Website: crate-barrel
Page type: payment
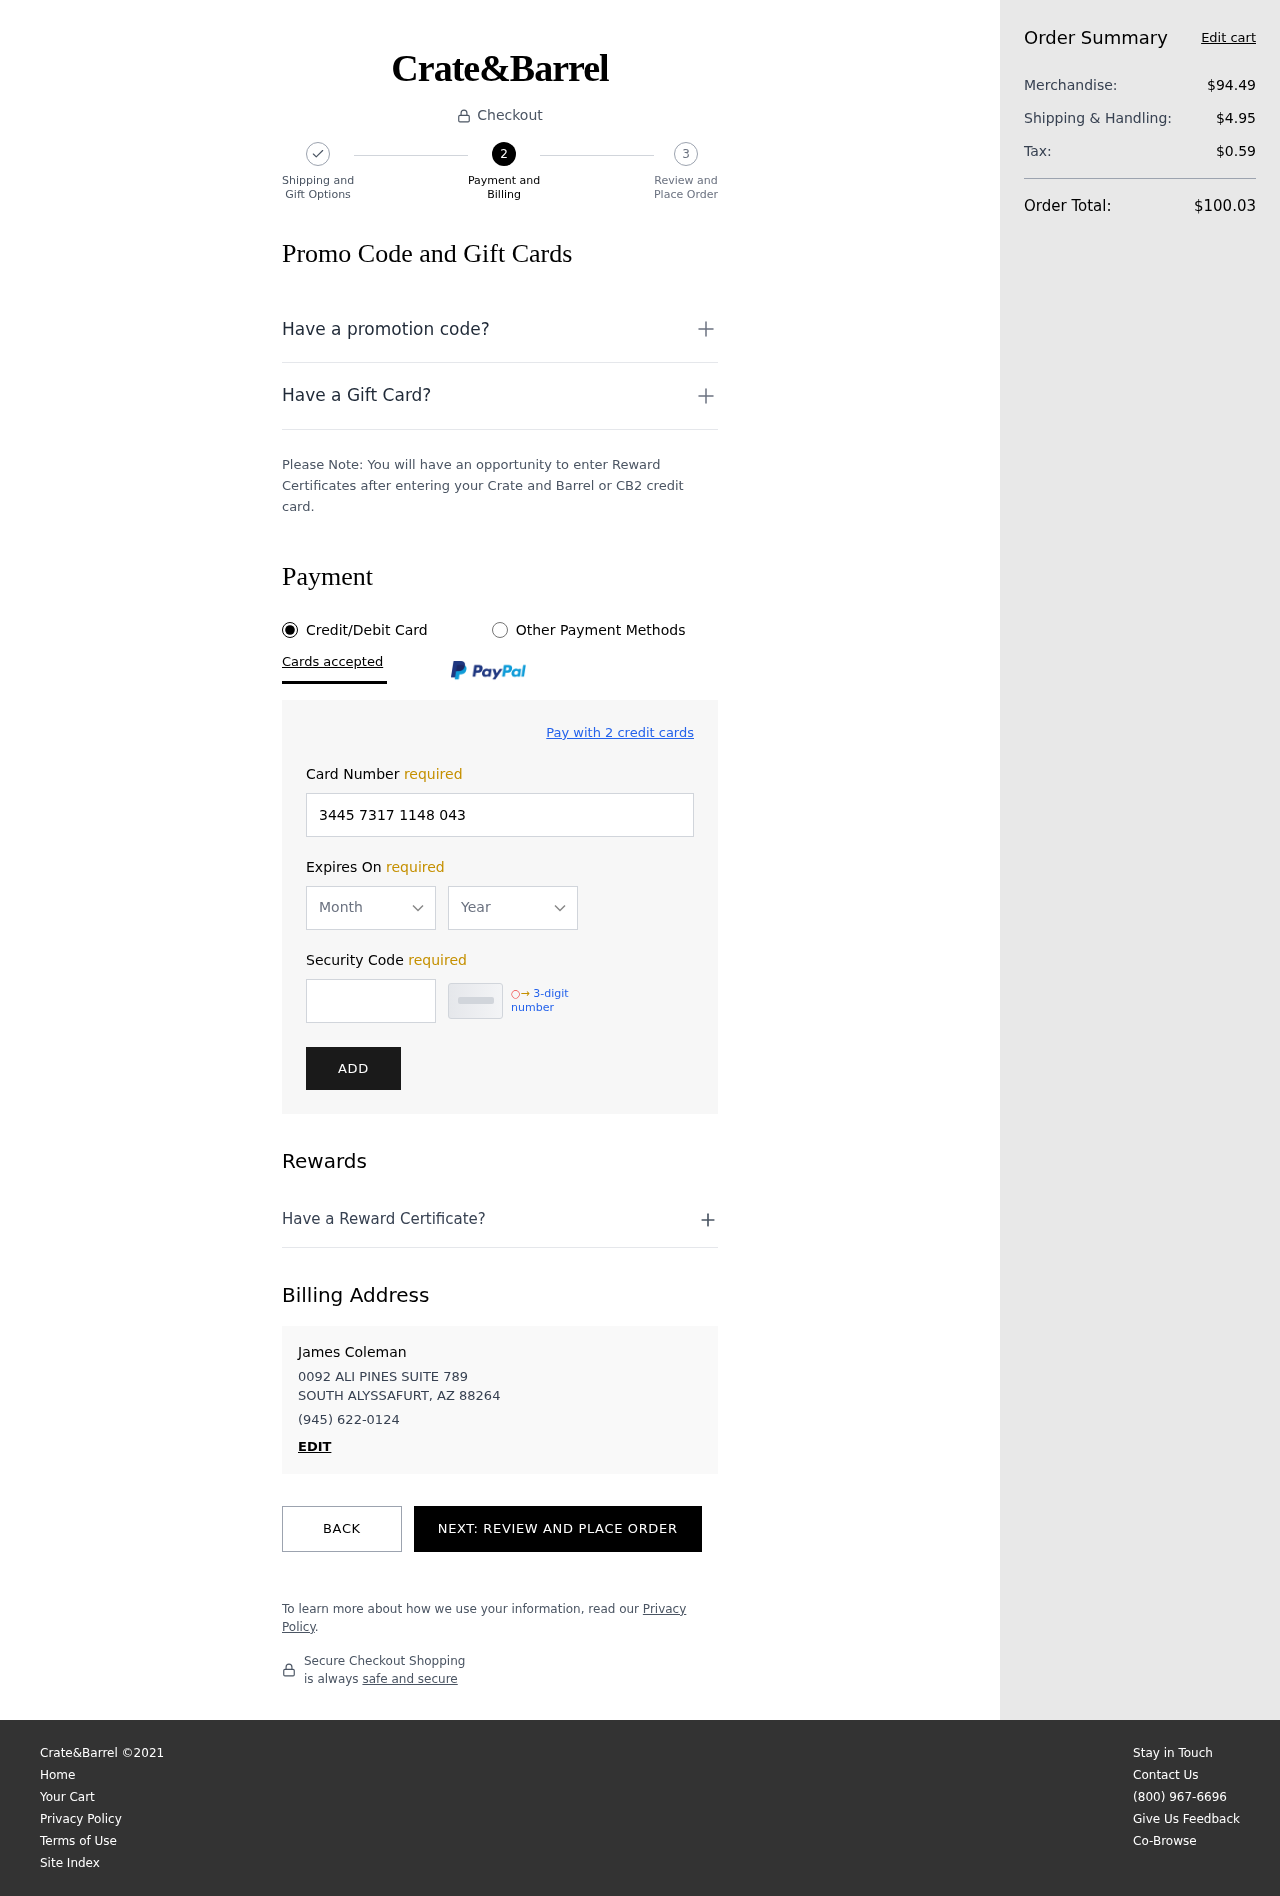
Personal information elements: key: PII_CARD_EXPIRY_MONTH
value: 05
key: PII_CARD_EXPIRY_YEAR
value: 29
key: PII_CITY_STATE_ZIP
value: SOUTH ALYSSAFURT, AZ 88264
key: PII_FULLNAME
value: James Coleman
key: PII_PHONE
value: (945) 622-0124
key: PII_STREET
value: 0092 ALI PINES SUITE 789
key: PII_CARD_NUMBER
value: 3445 7317 1148 043
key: PII_CARD_CVV
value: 8204
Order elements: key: ORDER_SUBTOTAL
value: $94.49
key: ORDER_SHIPPING_COST
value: $4.95
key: ORDER_TAX
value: $0.59
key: ORDER_TOTAL
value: $100.03